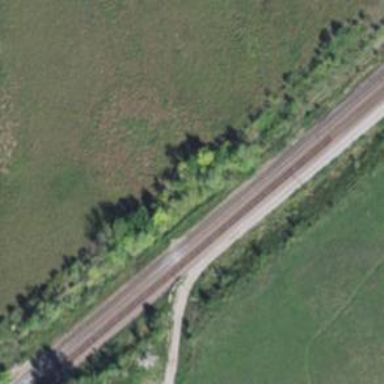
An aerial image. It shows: Railway track.